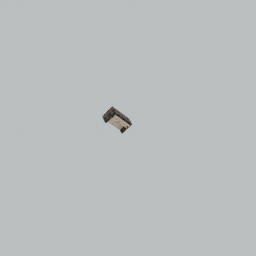
Label: furniture